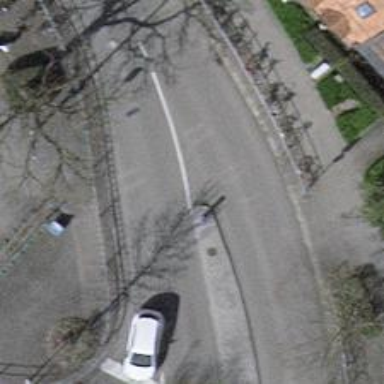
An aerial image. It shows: Asphalt cycleway.